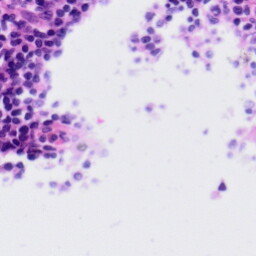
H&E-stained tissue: Tonsil